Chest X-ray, PA view. Patient: 56 years old, sex M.
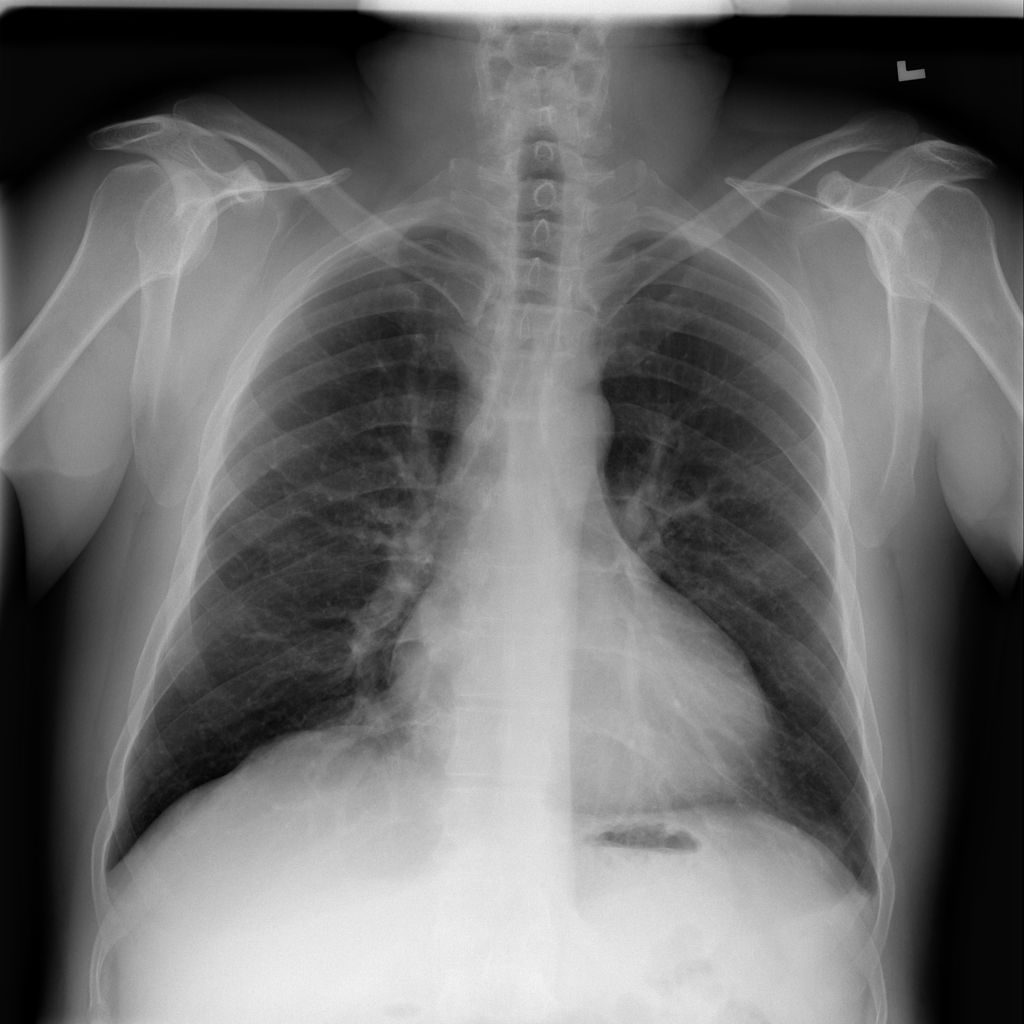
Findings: Cardiomegaly